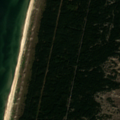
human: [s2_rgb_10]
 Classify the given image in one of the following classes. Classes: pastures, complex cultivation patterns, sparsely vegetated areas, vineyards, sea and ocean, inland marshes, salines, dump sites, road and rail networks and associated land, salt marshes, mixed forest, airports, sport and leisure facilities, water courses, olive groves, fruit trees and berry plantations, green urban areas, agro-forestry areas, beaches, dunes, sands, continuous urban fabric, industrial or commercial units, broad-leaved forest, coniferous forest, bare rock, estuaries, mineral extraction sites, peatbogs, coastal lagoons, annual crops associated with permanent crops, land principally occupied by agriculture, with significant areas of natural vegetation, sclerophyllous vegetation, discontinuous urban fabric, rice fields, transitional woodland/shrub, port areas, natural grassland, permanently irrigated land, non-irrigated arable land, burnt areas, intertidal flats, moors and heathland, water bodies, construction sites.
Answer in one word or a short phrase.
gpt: mixed forest, beaches, dunes, sands, sea and ocean